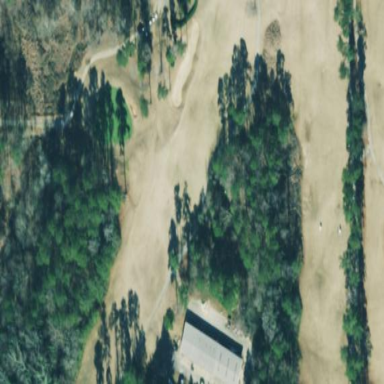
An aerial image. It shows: Golf tee area with grass surface.